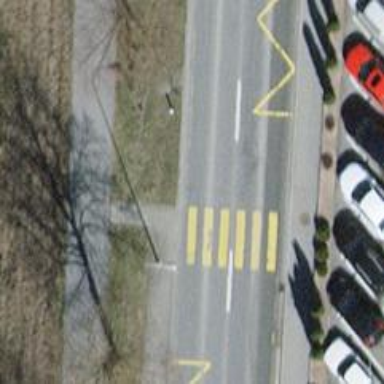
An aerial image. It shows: Uncontrolled zebra crossing on the road.